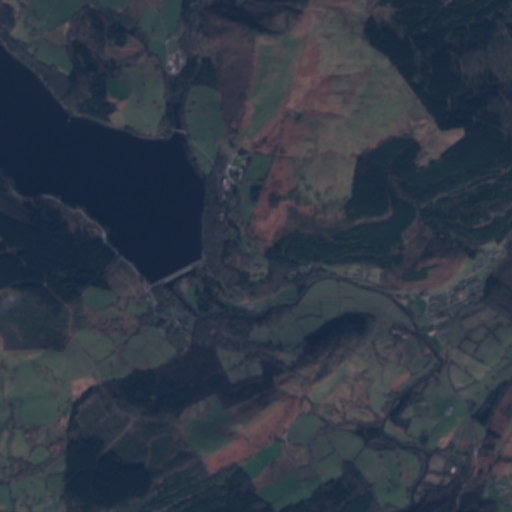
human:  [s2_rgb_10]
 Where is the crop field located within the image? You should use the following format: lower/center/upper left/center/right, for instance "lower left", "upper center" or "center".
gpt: The crop field is located in the upper left of the image.
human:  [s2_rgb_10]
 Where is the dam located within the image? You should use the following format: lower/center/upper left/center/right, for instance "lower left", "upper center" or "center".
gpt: The dam is located in the center left of the image.
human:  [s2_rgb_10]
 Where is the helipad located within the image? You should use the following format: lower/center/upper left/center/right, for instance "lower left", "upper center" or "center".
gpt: The helipad is located in the upper center of the image.
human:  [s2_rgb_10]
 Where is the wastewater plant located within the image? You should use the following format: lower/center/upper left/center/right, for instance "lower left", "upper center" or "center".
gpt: The wastewater plant is located in the center of the image.
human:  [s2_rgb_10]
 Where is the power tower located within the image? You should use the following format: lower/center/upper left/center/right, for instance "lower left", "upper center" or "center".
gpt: There is no power tower in the image.